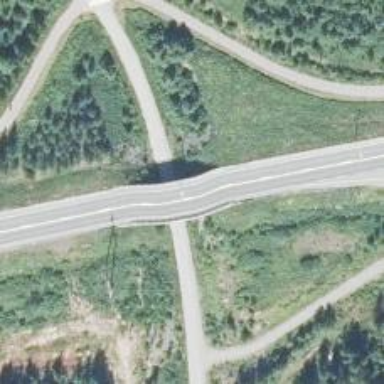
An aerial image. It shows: Trunk highway bridge with asphalt surface.